Question: Ok, I'm implementing background fetch and so far everything is good. The only problem that I face is that I cannot test the case when the app isn't running and is launched in the background. According to Apple you do this by simply duplicating your current scheme and checking the option "Launch due to background fetch":

However, in my case the app is still launched in the foreground like in the normal scheme. I tried to uncheck and check again the option, restarted the simulator and Xcode but the result is still the same.
The version of XCode is 6.0.1 (6A317). Any suggestions? Anyone having the same problem?
Edit:
The problem is still present in XCode 6.1 (6A1052d). I noticed that it works on an actual device, though. (Not sure if it worked on 6.0.1)
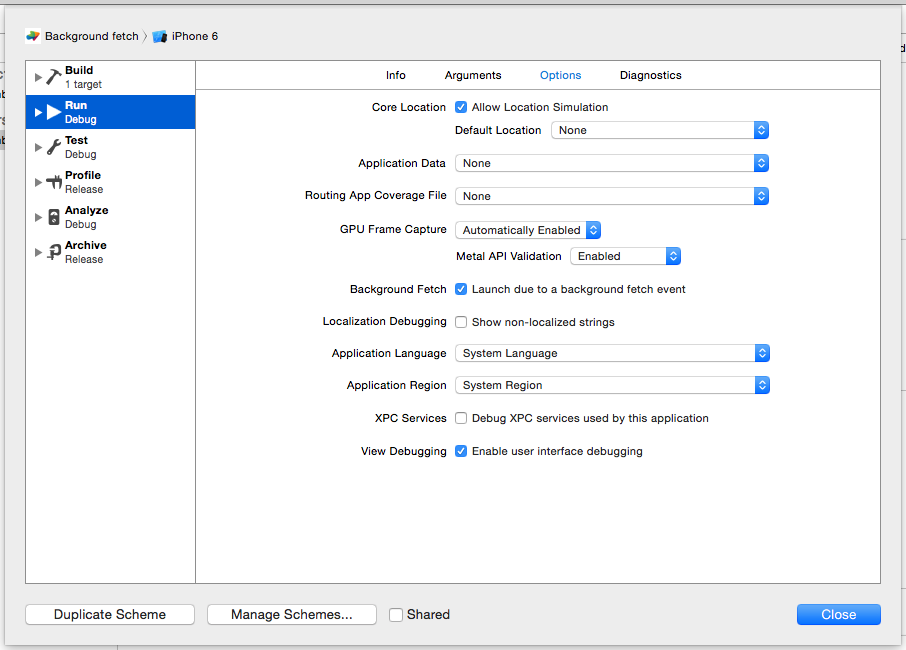
Answer: This only works on a device, not on simulator.